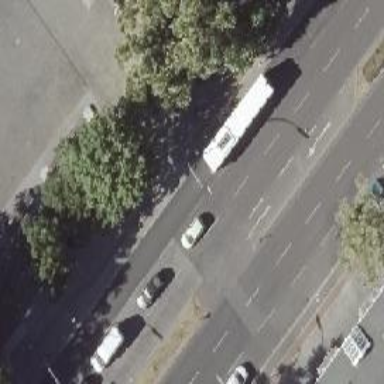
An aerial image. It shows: Secondary road with asphalt surface. There is cycle track on the right side of the road.